Question: This is the main view and I'd like to toggle two separated views; for ON state and for OFF state.
How the code would look like?

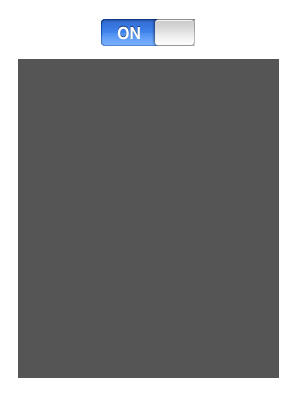
Answer: Do the following
'''
- (void)viewDidLoad //of mainViewController {
//do viewController1 alloc init // Gray Color
[self.view addSubview:viewController1.view];
//do viewController2 alloc init //Red Color
[self.view addSubview:viewController2.view];
[viewController2.view setHidden:YES];
}
'''
---
'''
//assign this method to segmented controls' valueChanged event
- (IBAction)segmentControlClicked:(id)sender {
UISegmentedControl *segmentedControl = (UISegmentedControl *)sender; // if segmented control is not declared as an IBOutlet
if (segmentedControl.selectedSegmentIndex == 0) {
[viewController1.view setHidden:NO];
[viewController2.view setHidden:YES];
}
else if (segmentedControl.selectedSegmentIndex == 1) {
[viewController2.view setHidden:NO];
[viewController1.view setHidden:YES];
}
}
'''
Make sure that the 'y' origin viewController1 and viewController2 are below the Segmented Control so that the segmented control is not hidden.